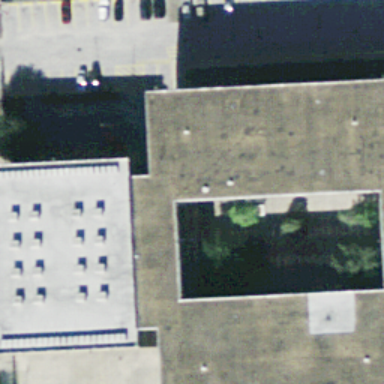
There are some buildings with grey roofs .